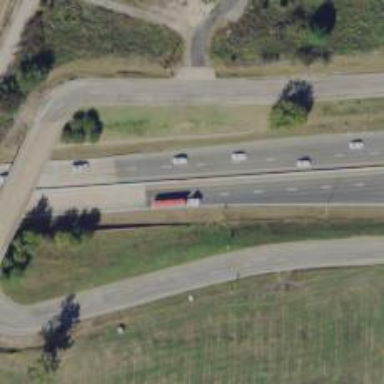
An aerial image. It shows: Motorway junction.